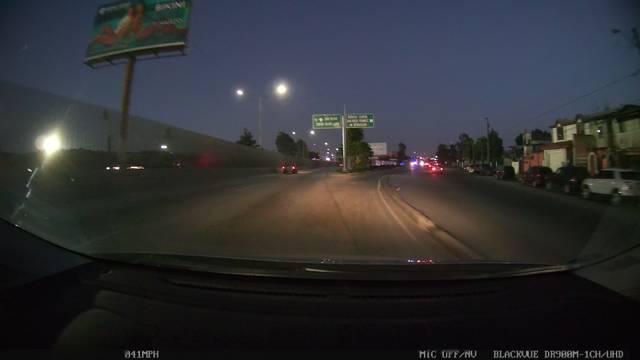
Region: Mexico
Coordinates: 32.541, -117.04